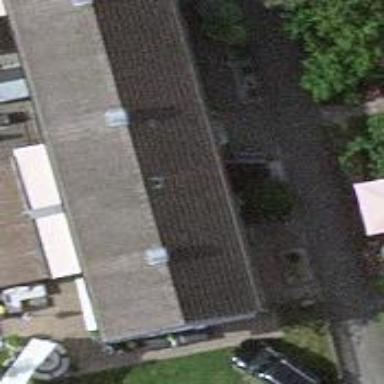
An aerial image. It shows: Gabled roof apartment building with grey rooftop.